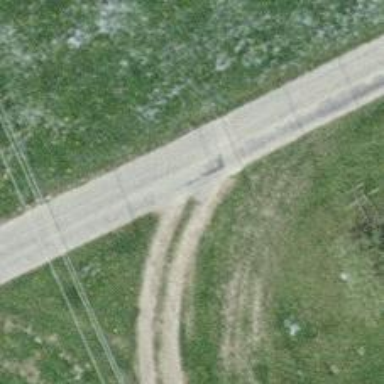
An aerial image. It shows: Unclassified road.